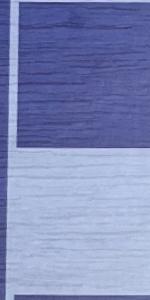
Label: Empty